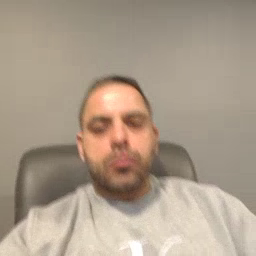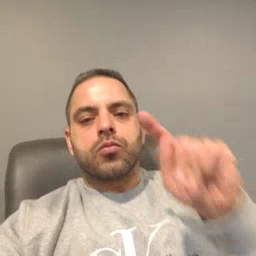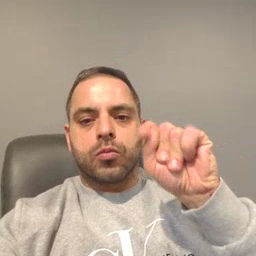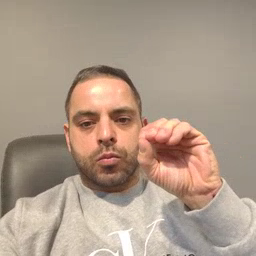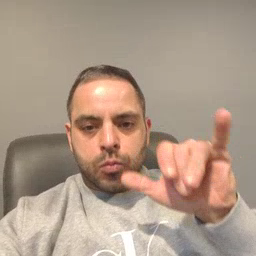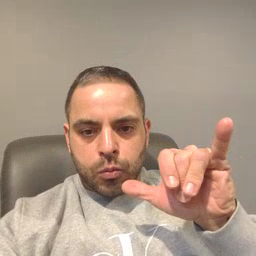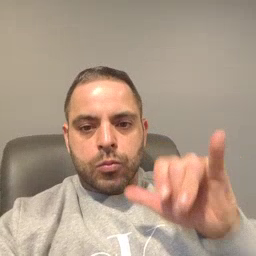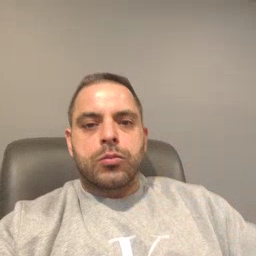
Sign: toy